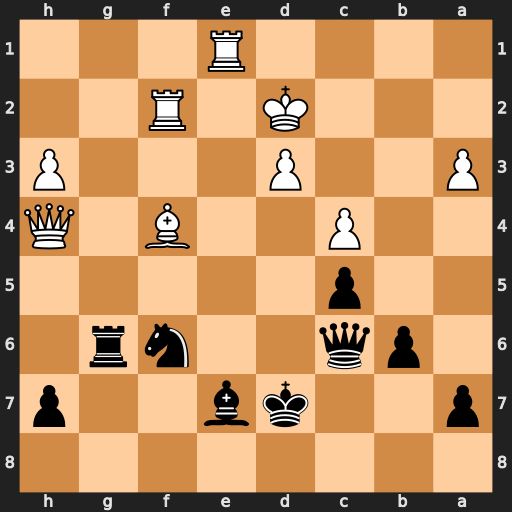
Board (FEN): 8/p2kb2p/1pq2nr1/2p5/2P2B1Q/P2P3P/3K1R2/4R3
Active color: b
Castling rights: -
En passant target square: -
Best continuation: Ne4+ Rxe4 Bxh4